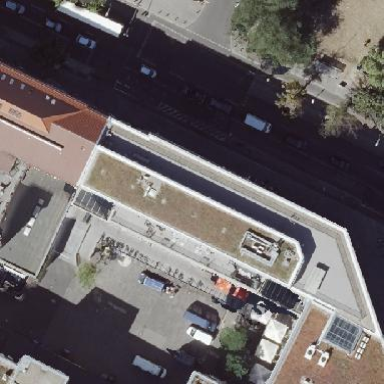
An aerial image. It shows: Courtyard created by human intervention.